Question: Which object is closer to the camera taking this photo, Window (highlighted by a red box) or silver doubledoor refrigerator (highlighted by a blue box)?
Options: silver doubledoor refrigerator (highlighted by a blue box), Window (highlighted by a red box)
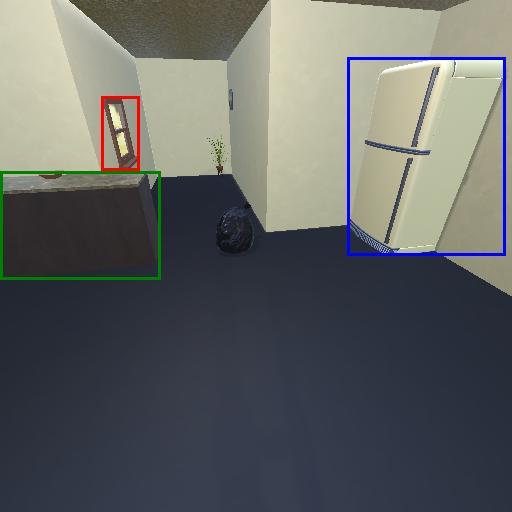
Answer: silver doubledoor refrigerator (highlighted by a blue box)